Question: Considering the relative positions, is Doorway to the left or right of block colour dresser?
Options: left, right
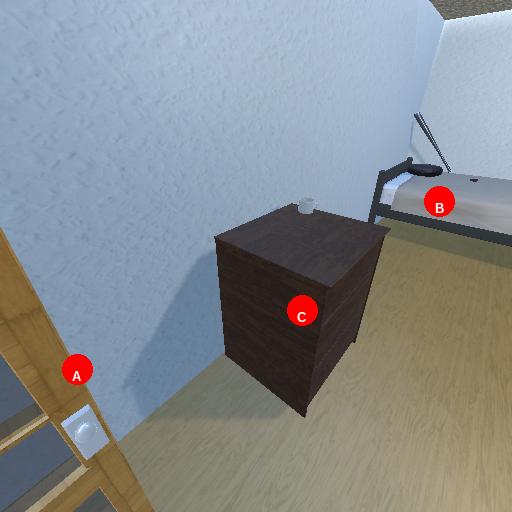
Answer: left